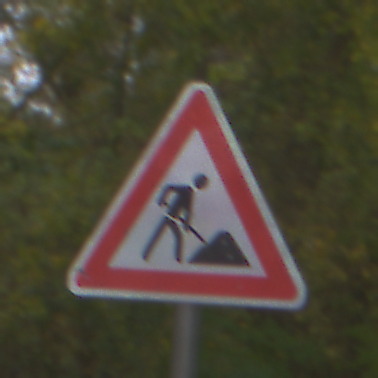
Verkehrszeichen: Arbeitsstelle
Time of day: Midday
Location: Outdoor (Nature)
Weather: Overcast
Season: Autumn
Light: Natural